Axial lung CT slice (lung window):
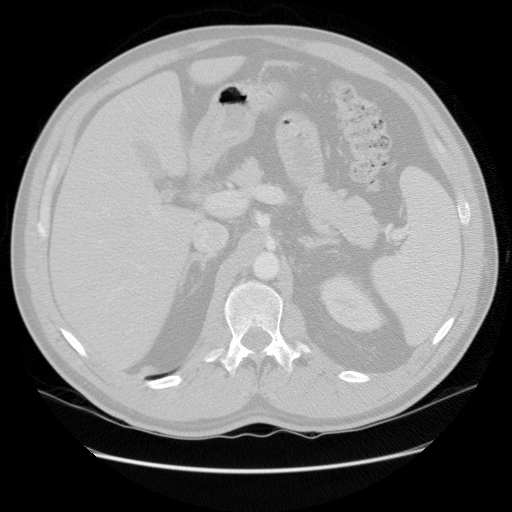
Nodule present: no